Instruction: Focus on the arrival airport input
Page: home
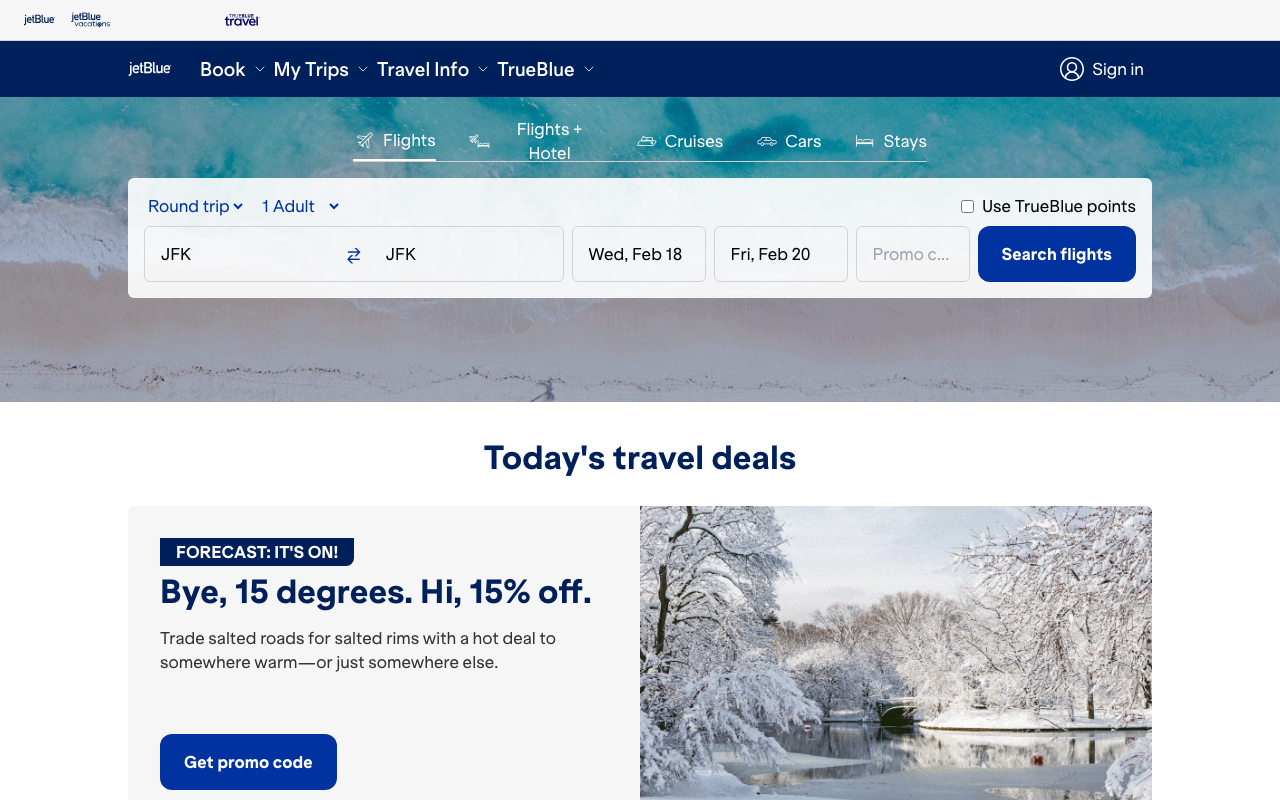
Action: click